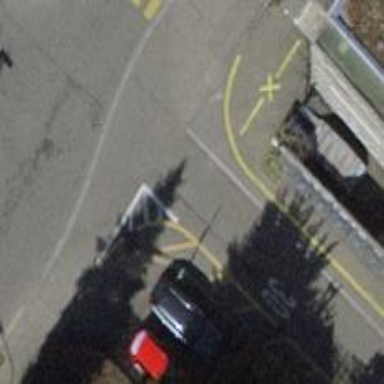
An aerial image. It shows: Unmarked crossing with traffic calming table.